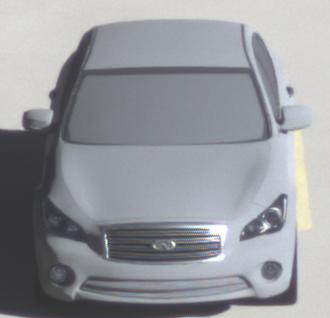
Make: Infiniti
Model: M 37
Detailed model: M (Y51)
Model produced from: 2010/10
Model produced until: 2013/11
Doors: 4
Color: gray
Road condition: dry road
Daytime: morning or afternoon
Contrast: high contrast